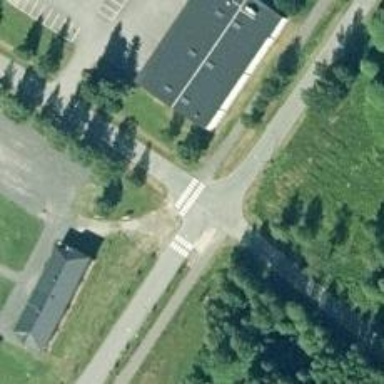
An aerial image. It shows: Zebra crossing on asphalt cycleway.